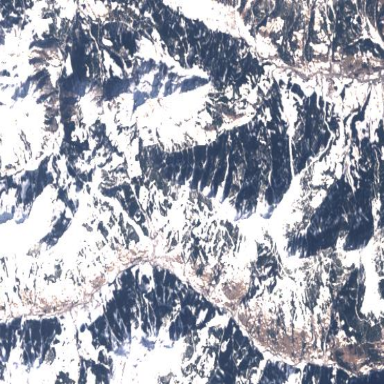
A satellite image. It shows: Area designated for winter sports.